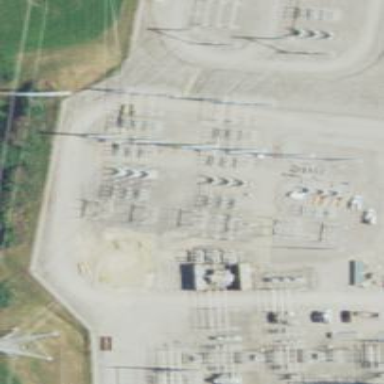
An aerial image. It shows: Switch for power supply.